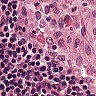
Metastatic tissue present: no